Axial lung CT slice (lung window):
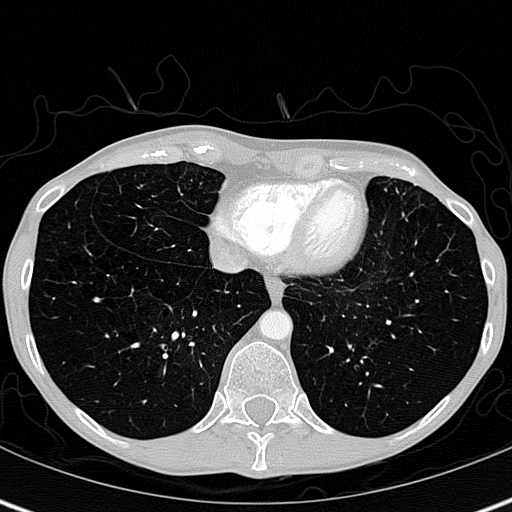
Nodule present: no